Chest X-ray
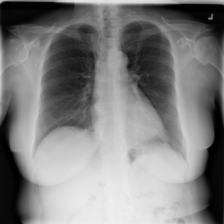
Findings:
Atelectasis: negative
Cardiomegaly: negative
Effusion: negative
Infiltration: positive
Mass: negative
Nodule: negative
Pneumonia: negative
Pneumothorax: negative
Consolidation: negative
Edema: negative
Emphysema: negative
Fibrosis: negative
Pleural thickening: negative
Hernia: negative